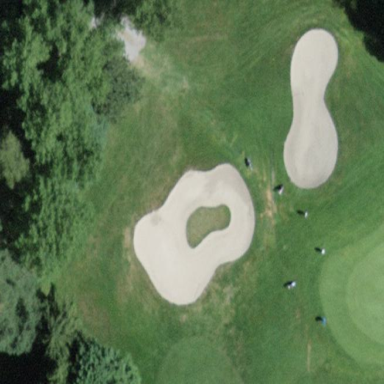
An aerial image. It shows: Bunker on golf course.